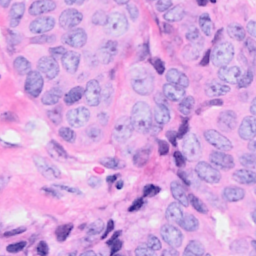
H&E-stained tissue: Breast